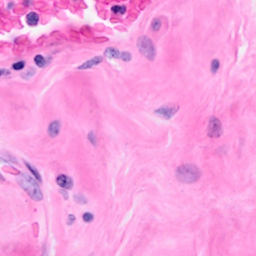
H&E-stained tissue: Breast